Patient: sex F, age 75
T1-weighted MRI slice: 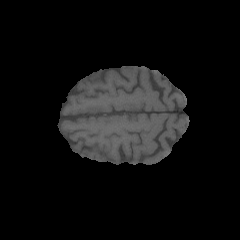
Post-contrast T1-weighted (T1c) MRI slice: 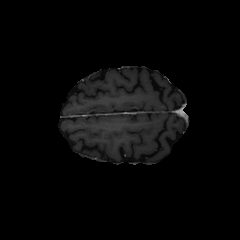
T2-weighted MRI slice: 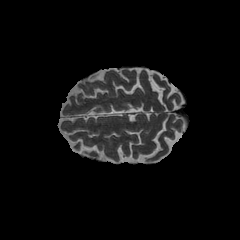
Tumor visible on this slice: no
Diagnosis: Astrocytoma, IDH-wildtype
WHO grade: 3